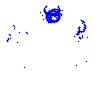
Particle: pion